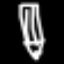
Label: pencil